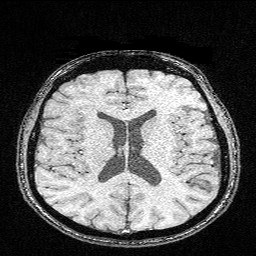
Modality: FLASH
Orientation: coronal
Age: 25
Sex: male